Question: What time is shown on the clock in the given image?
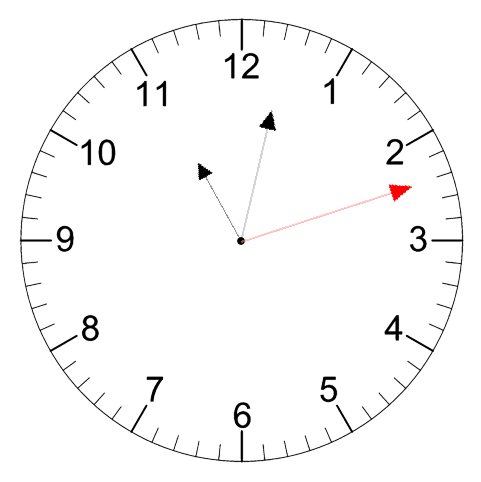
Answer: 11:02:12